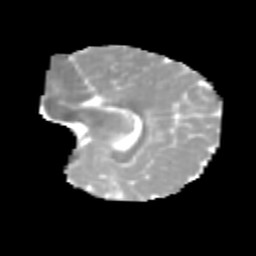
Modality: MD
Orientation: sagittal
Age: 6
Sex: male
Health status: healthy